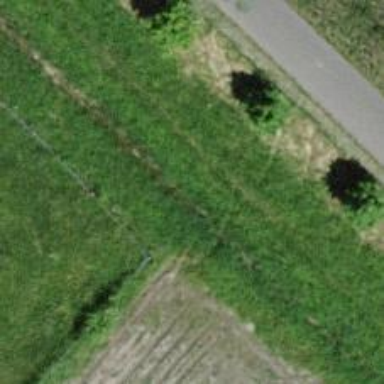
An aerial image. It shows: Ditch in the surroundings.